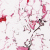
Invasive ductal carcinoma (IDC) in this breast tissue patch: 0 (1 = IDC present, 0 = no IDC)